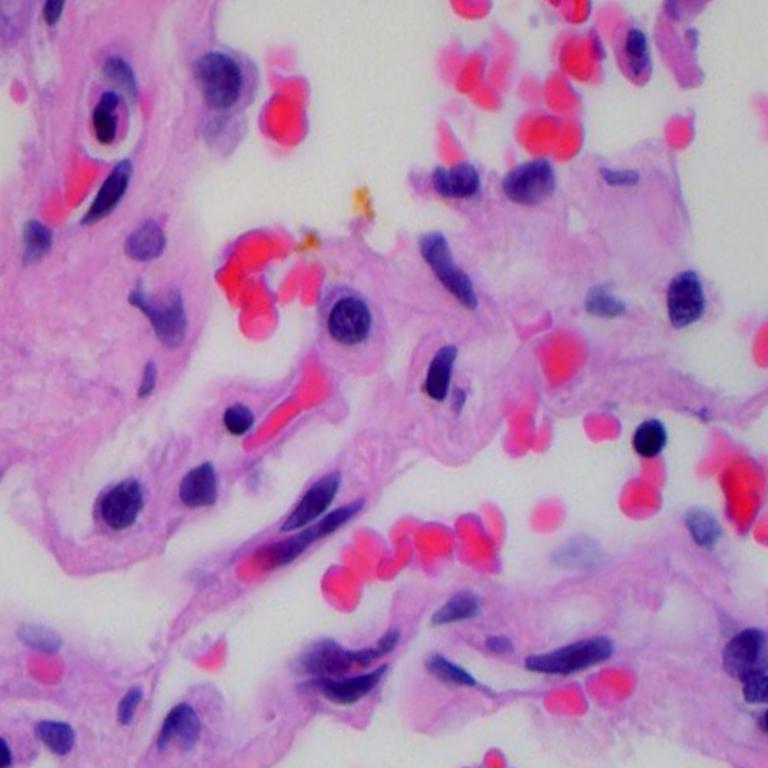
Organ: lung
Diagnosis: benign